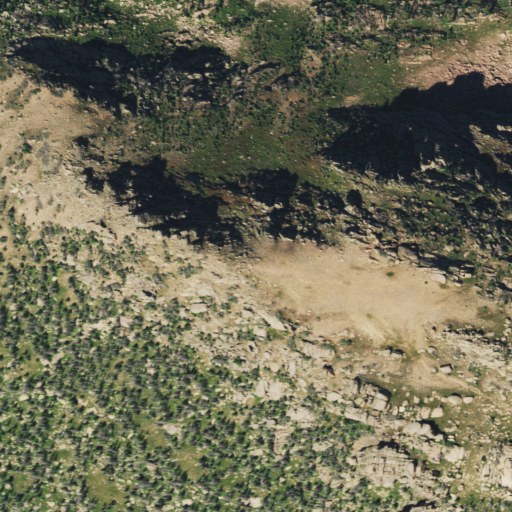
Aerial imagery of mountain in Colorado named Flag Mountain containing grassland, evergreen forest, barren land, and herbaceous wetlands